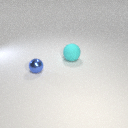
small blue metal sphere to the left of large cyan rubber sphere